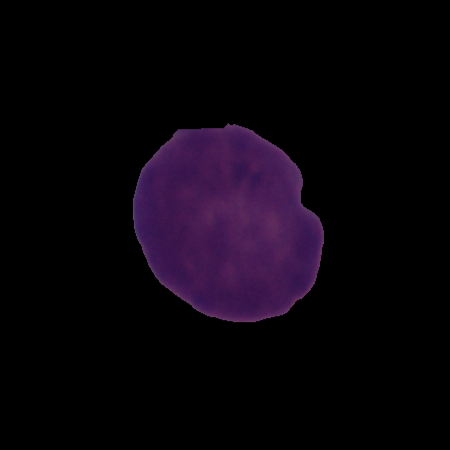
Label: cancer